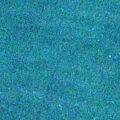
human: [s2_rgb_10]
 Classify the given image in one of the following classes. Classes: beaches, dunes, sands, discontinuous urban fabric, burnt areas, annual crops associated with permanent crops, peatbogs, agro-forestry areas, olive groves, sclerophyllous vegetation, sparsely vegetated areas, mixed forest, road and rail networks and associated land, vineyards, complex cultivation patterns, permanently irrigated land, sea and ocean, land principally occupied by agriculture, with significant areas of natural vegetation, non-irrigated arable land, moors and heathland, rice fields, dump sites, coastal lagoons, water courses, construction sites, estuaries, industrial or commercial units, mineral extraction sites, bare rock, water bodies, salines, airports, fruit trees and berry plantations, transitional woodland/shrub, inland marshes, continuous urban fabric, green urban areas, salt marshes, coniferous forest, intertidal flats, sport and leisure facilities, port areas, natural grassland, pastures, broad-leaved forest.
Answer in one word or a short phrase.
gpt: sea and ocean